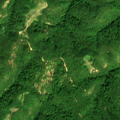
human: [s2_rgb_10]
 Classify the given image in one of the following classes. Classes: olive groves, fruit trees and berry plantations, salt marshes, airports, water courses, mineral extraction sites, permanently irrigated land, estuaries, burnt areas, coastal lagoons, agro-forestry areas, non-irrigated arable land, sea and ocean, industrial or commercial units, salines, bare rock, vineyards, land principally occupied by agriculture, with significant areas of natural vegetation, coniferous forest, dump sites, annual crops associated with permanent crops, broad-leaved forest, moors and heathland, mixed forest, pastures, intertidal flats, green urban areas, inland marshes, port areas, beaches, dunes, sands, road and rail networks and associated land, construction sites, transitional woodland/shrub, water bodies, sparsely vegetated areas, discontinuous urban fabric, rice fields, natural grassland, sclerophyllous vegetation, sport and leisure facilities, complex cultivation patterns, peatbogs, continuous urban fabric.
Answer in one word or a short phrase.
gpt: broad-leaved forest, natural grassland